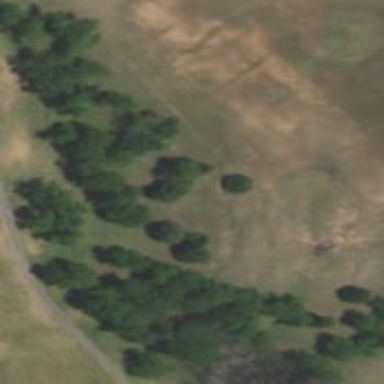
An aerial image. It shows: Rough area in golf course.